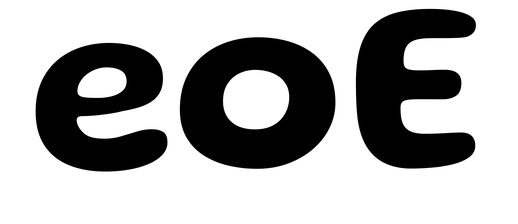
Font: Gluten_SemiBold